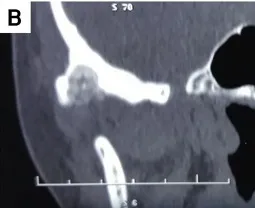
(B) Focused image shows a heterogeneous nidus contains multiple hyperdense masses with diffused sclerosis of the adjacent bone.
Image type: radiology (ct)